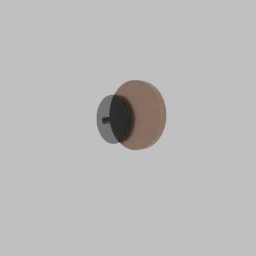
Label: furniture